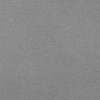
Label: dusty